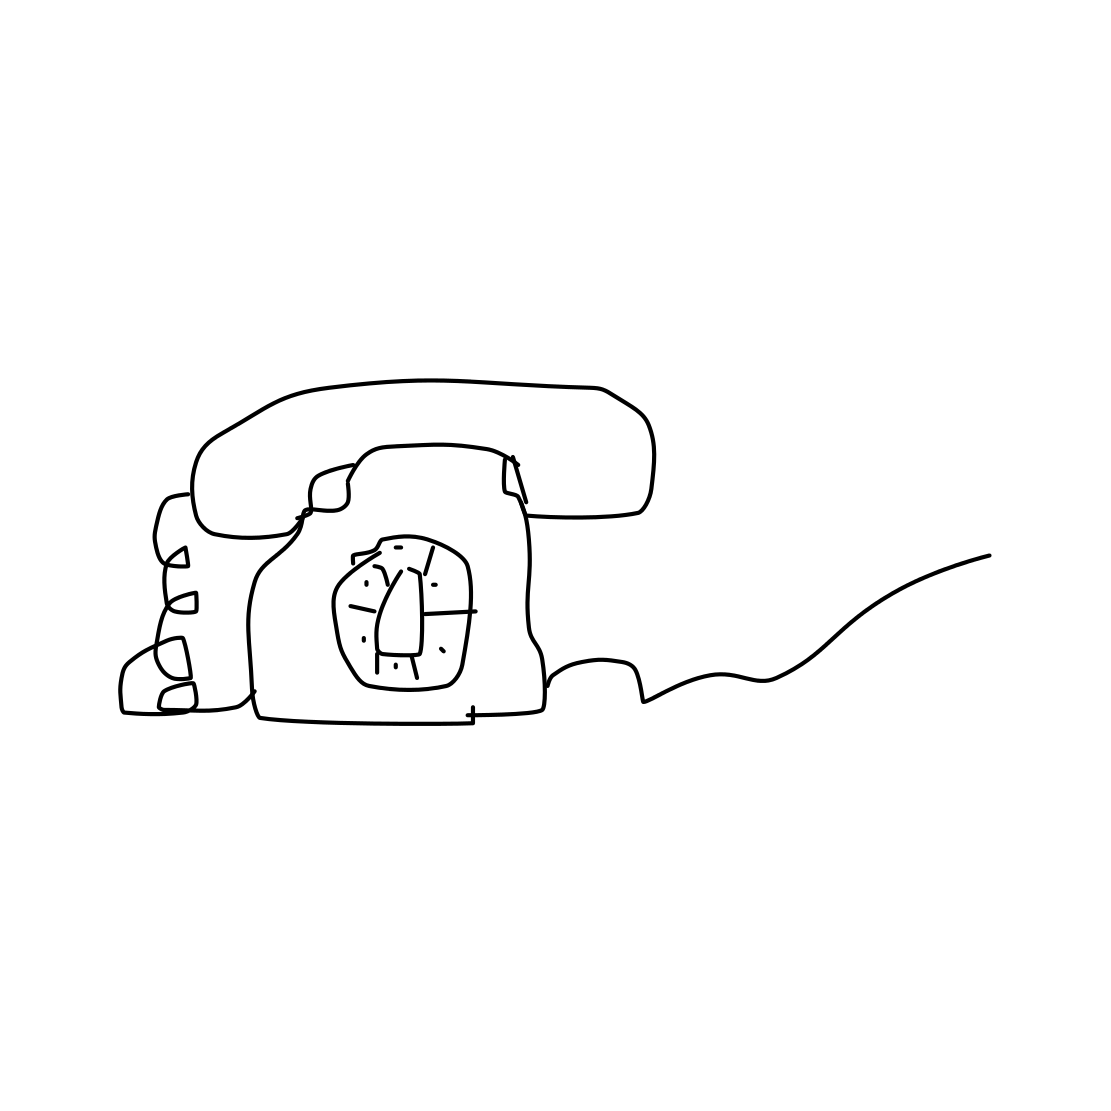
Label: telephone